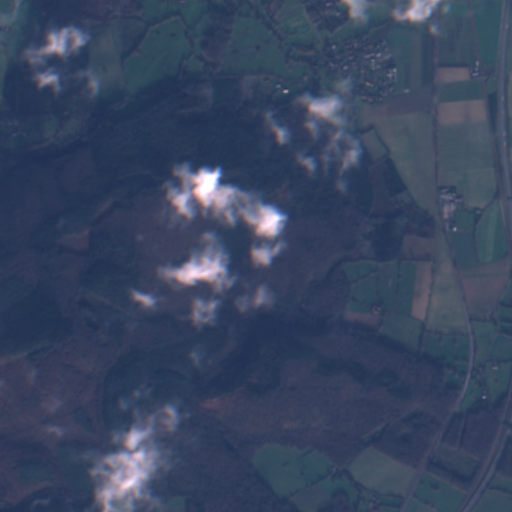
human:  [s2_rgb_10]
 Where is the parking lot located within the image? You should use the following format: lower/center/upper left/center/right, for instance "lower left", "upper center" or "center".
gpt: The parking lot is located in the upper of the image.
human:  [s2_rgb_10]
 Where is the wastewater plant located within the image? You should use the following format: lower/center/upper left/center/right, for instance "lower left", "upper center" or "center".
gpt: The wastewater plant is located in the upper center of the image.
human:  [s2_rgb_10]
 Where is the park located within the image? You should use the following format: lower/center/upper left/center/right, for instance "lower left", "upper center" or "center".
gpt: There is no park in the image.